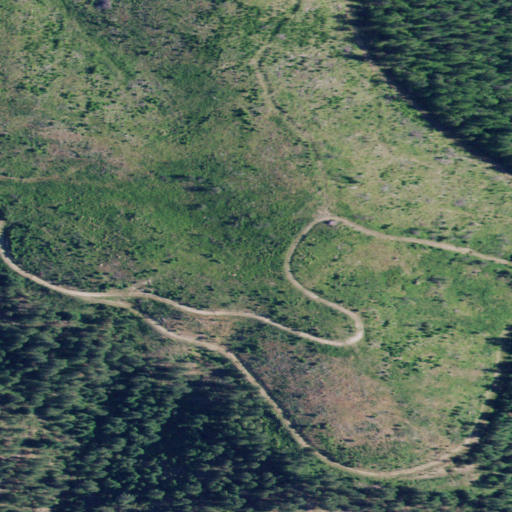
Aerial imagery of mountain in Idaho named Fubar Peak containing shrub and evergreen forest